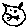
Label: cat